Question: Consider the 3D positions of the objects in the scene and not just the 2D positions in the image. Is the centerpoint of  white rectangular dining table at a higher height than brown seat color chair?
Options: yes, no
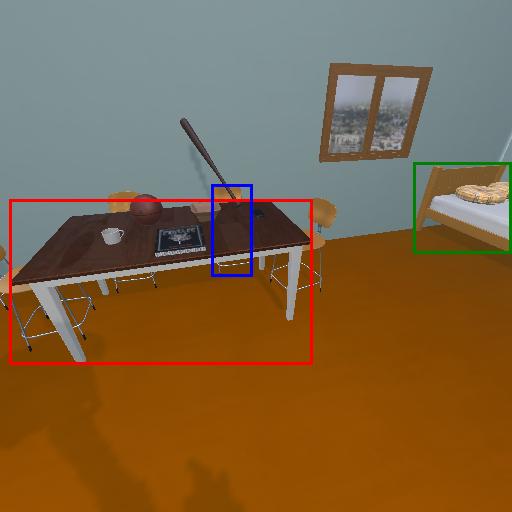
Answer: yes